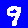
Digit: 9